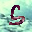
Label: 5